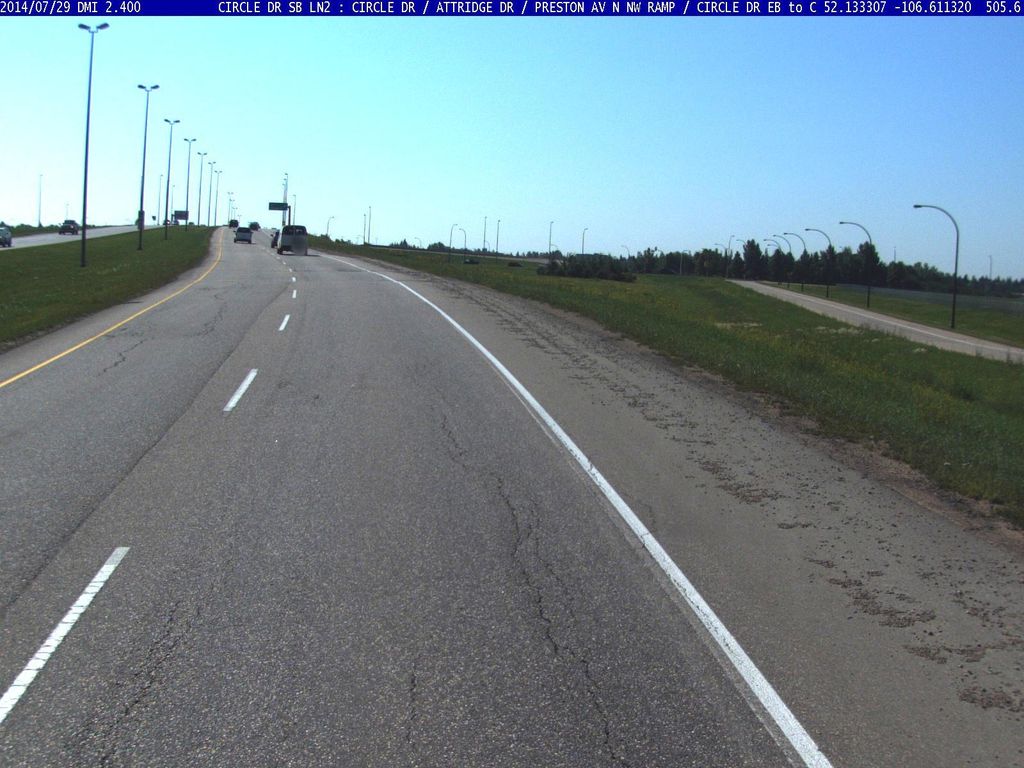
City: saskatoon